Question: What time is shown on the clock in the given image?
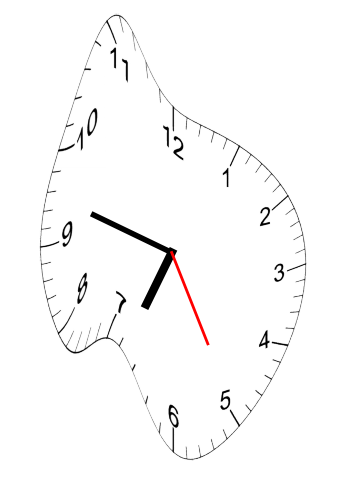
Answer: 06:47:25